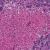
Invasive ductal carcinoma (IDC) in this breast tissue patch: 1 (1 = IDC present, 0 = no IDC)